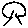
Label: tree